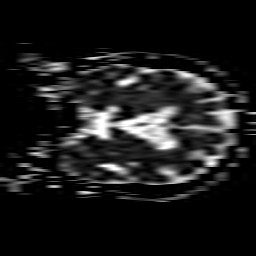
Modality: ADC
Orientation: coronal
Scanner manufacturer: ge
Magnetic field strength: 1.5 T
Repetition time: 8 s
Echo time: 0.0971 s